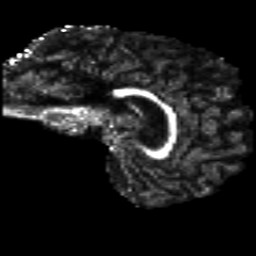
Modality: FA
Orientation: sagittal
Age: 27
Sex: male
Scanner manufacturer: siemens
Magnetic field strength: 3 T
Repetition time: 8.8 s
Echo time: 0.085 s